Field crop: tomato
Growth stage: 1
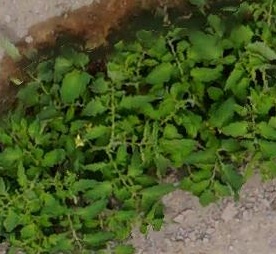
Species: tomato